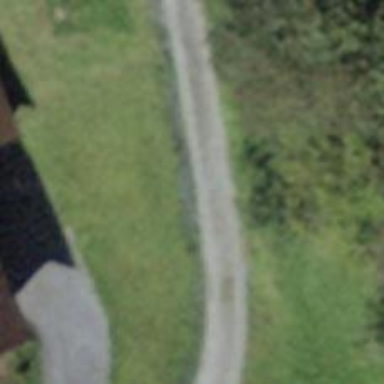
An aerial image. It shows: Gravel track of grade3 type.